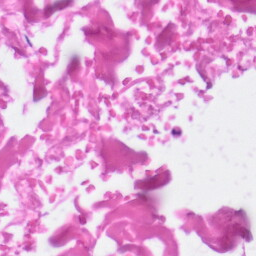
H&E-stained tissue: Skin